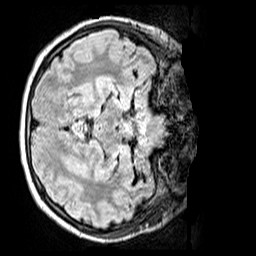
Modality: FLAIR
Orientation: axial
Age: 10
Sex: female
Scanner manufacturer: siemens
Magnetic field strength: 3 T
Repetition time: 5 s
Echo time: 0.388 s